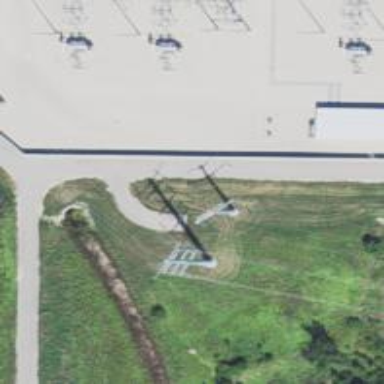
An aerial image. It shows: Power tower.